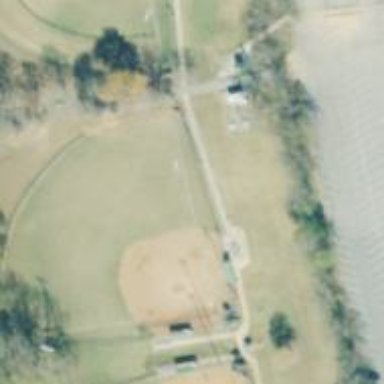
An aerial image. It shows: Baseball pitch for leisure and sports activities.